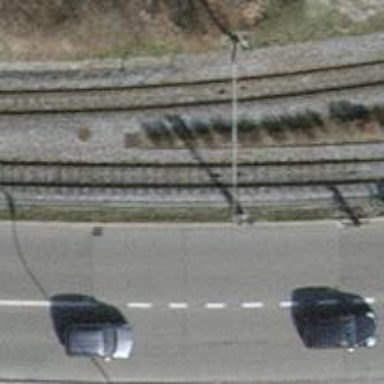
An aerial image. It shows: Railway signal.